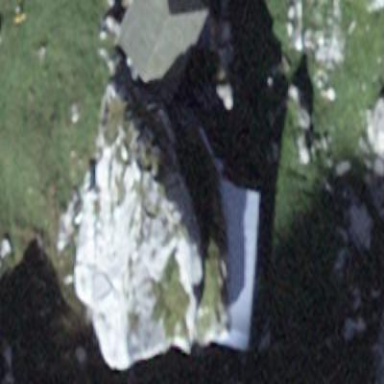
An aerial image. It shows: Natural rock formation.